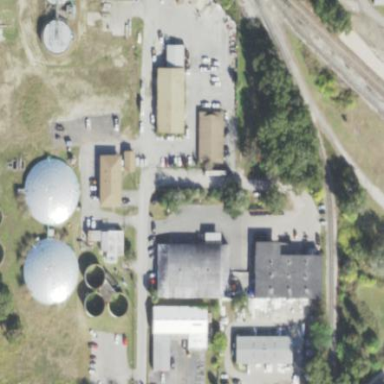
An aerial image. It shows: View of wastewater plant.